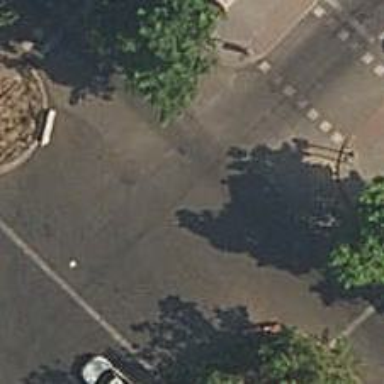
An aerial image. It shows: Road with traffic signals.